Question: I am doing this :
'''
WebBrowserTask task = new WebBrowserTask();
task.URL = Uri.EscapeDataString("http://m.asd.com/search.html?q=" + "Cerez adini verdigimiz");
task.Show();
'''
But the browser shows:

'EscapeDataString' makes "i" appear but not for "g" and "c".
How can I solve this problem?
I tried this solution but it didn't help:
<URL>
Thanks.
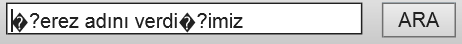
Answer: task.URL is deprecated. Use task.Uri. Worked for google search for me.
'''
task.Uri = new Uri("http://www.google.com/search?q=" + "Cerez adini verdigimiz");
'''
Hope it helps.